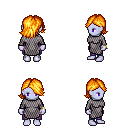
a pixel art fantasy rpg character, female body template, dark elf, purple skin, chain mail, magenta pants, light blonde swoop hairstyle, bracelets, four views (front, back, left, right), 2x2 character sprite sheet, small pixel art, hard edges, no anti-aliasing